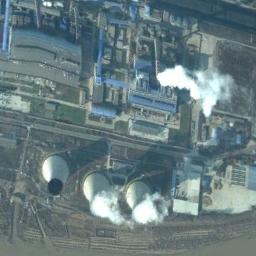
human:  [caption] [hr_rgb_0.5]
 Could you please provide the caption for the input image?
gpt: In the thermal power plant, there are workshops and machinery, pipelines, A chimney is emitting smoke, and two cooling towers are emitting steam .

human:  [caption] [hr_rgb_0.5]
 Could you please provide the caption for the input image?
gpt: There are many buildings of different shapes next to the thermal power station .

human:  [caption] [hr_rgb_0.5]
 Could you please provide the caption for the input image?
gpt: The thermal power station is on the grass next to some buildings with white mist above .

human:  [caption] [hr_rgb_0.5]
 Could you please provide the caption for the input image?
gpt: There are two thermal power stations next to the buildings .

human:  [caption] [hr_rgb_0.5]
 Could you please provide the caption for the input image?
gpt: There are some blue buildings and several chimneys on the thermal power station .